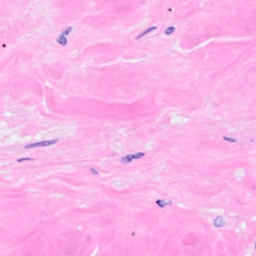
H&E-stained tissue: Breast